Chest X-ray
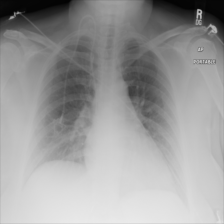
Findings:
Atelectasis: negative
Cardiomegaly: negative
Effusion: negative
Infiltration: negative
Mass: negative
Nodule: negative
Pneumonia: negative
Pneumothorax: negative
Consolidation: negative
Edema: negative
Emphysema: negative
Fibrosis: negative
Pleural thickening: negative
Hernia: negative